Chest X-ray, PA view. Patient: 55 years old, sex M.
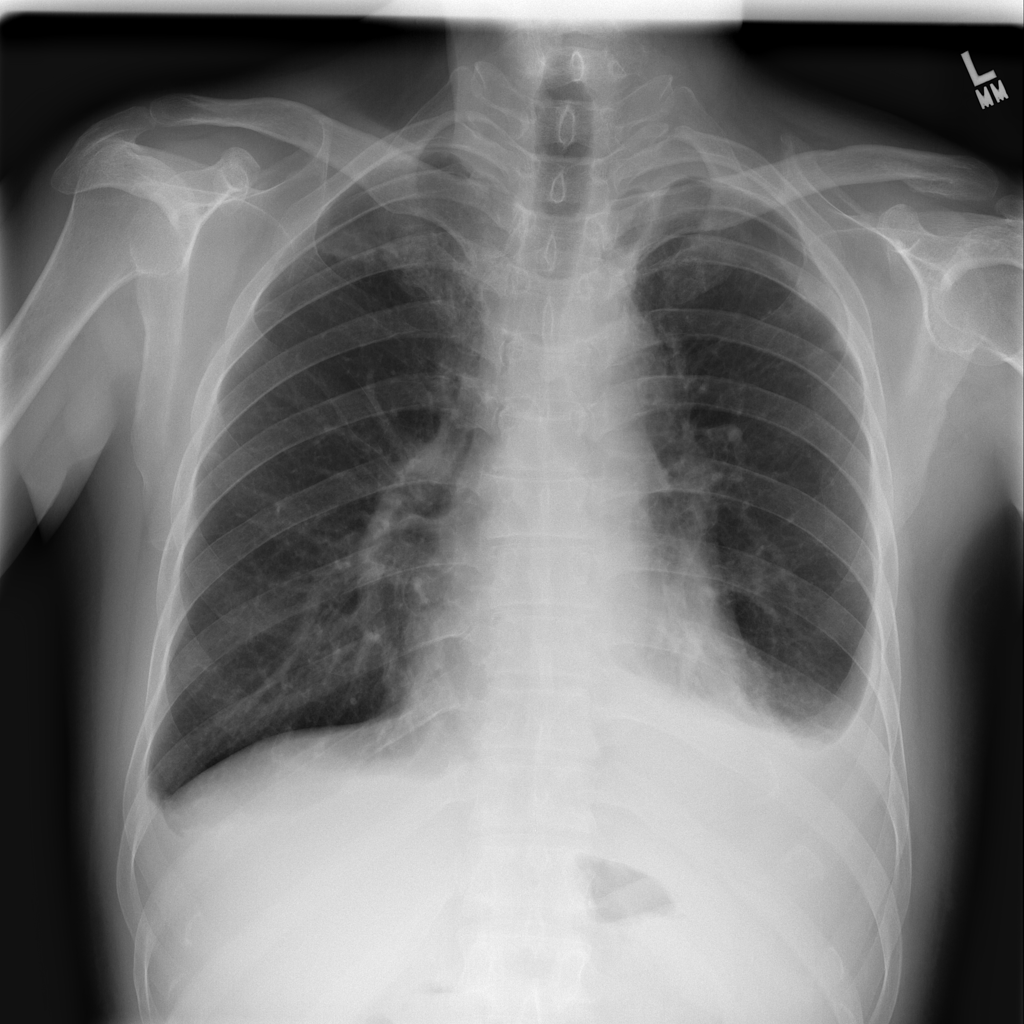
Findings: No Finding